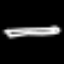
Label: pencil